Field crop: maize
Growth stage: 2
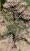
Species: salsola